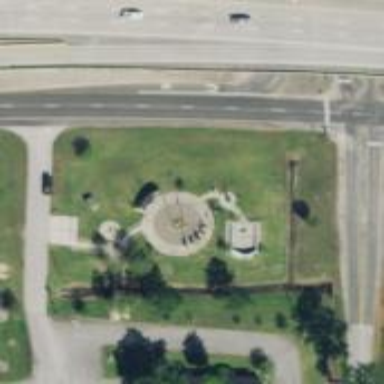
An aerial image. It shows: Memorial site with historic significance.